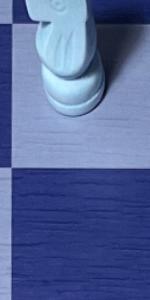
Label: Empty